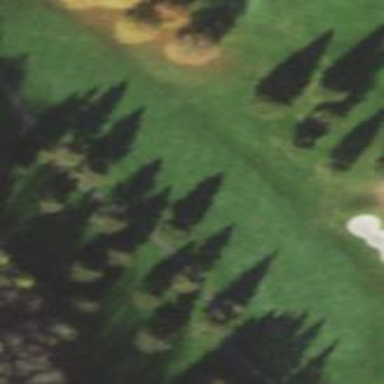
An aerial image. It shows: Scenic golf fairway.